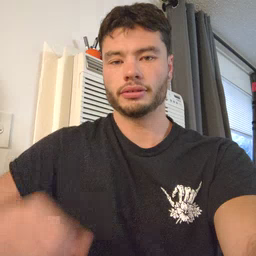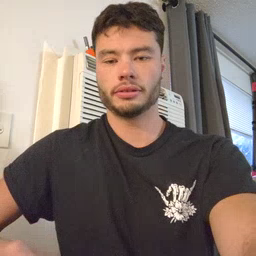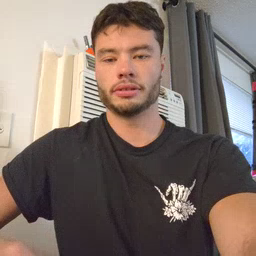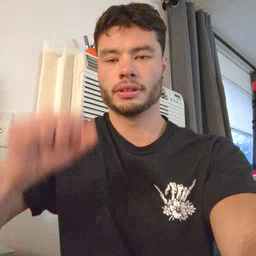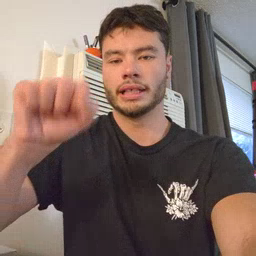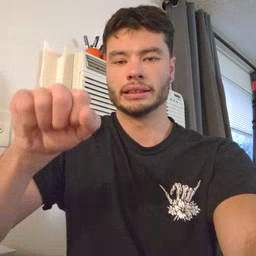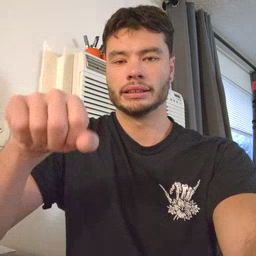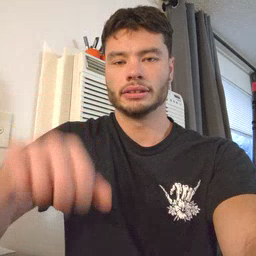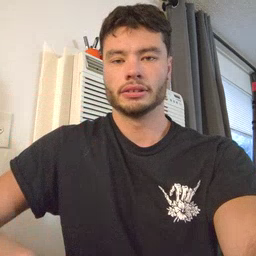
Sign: yes